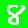
Digit: 8